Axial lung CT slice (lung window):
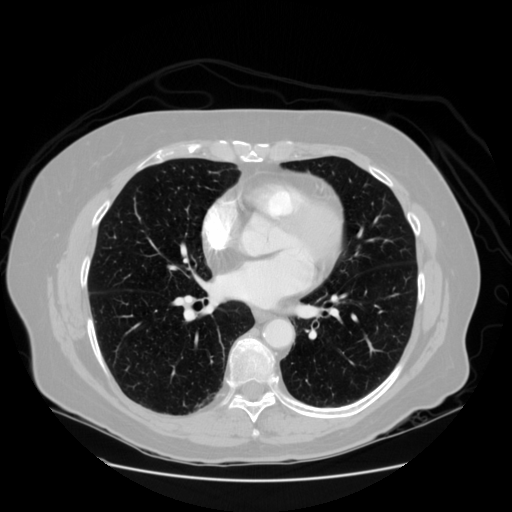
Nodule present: no